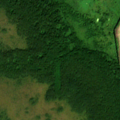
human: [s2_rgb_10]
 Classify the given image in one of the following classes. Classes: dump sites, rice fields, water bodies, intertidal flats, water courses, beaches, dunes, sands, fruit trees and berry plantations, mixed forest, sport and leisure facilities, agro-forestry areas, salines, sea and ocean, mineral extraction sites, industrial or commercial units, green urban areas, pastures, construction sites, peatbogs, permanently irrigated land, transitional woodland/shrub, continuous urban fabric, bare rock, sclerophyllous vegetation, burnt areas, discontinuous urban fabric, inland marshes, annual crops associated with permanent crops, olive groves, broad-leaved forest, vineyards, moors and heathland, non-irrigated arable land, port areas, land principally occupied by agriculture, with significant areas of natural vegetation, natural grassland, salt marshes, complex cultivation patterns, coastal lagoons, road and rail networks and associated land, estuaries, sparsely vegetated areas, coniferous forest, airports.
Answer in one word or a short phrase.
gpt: pastures, broad-leaved forest, coniferous forest, transitional woodland/shrub, peatbogs